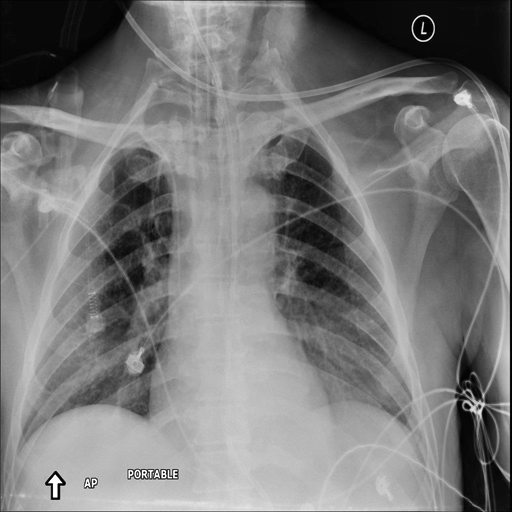
Finding: NORMAL